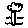
Label: tree